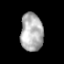
Tissue: prostate
Cell type: T cells
Senescence score: 0.2877
Nuclear area (px): 840
Mean DAPI intensity: 176.202